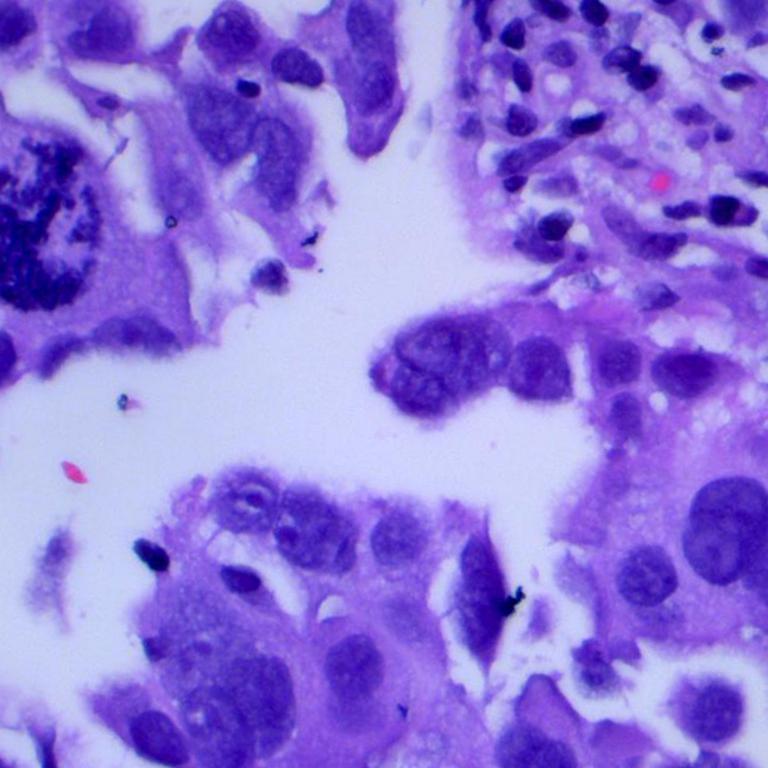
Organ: lung
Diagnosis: adenocarcinomas